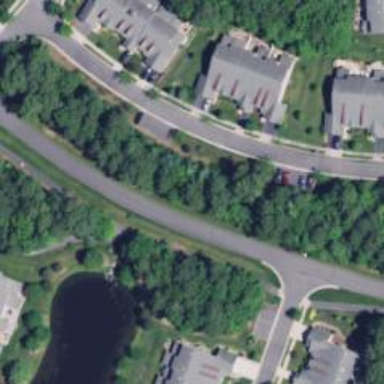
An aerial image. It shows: Residential road.